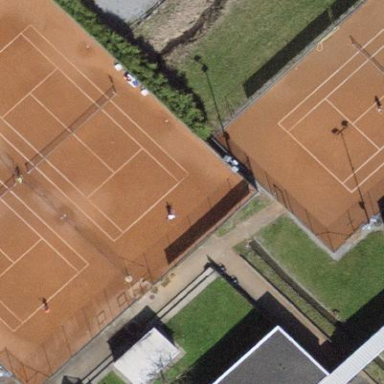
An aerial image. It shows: Tennis court on pitch.